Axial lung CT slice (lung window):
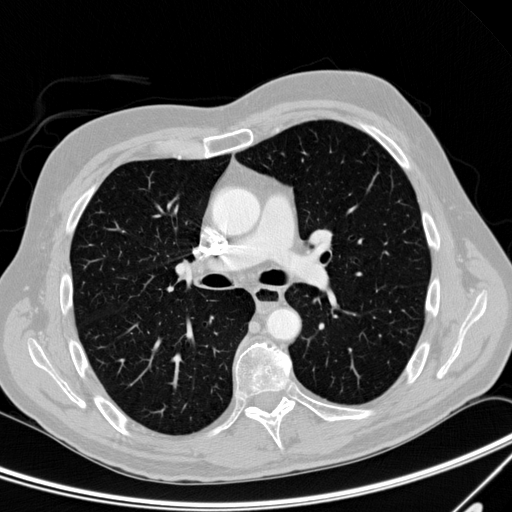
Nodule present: no